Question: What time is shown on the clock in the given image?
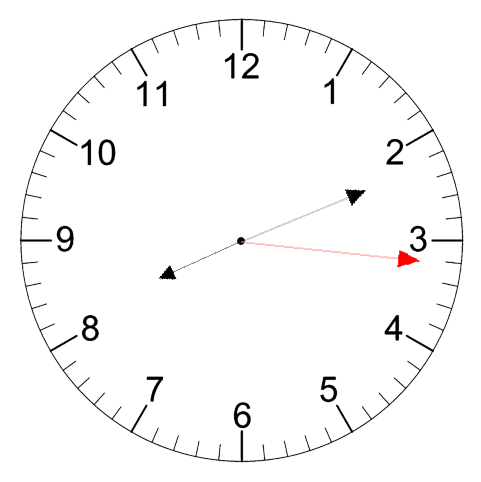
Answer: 08:11:16